Aerial crown-view tile of a tropical tree (Barro Colorado Island, Panama), acquired 20250414:
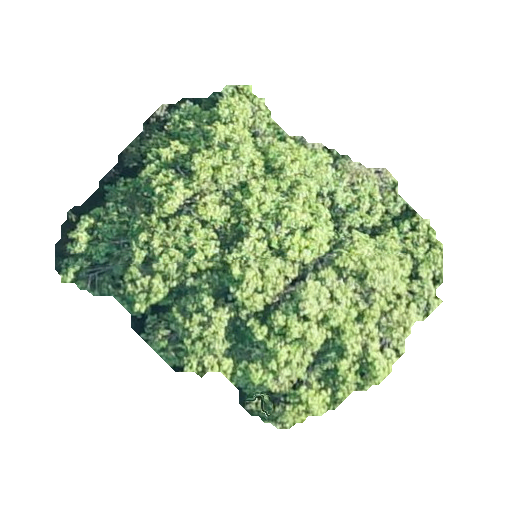
Species: Aspidosperma desmanthum
GBIF accepted scientific name: Aspidosperma desmanthum
Crown area: 121.265 m²